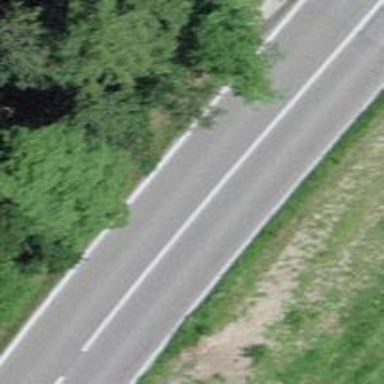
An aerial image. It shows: Secondary road with asphalt surface.